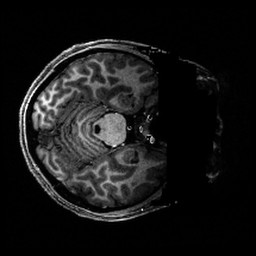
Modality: T1w
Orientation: axial
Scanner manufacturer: siemens
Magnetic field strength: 6.98 T
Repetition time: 5 s
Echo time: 0.00343 s